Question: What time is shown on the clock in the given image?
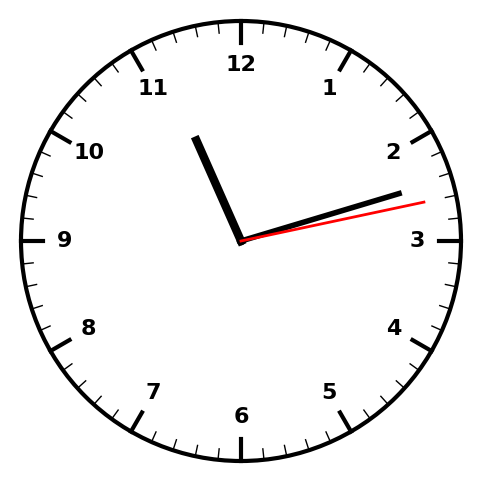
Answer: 11:12:13